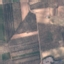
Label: PermanentCrop